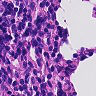
Metastatic tissue present: no